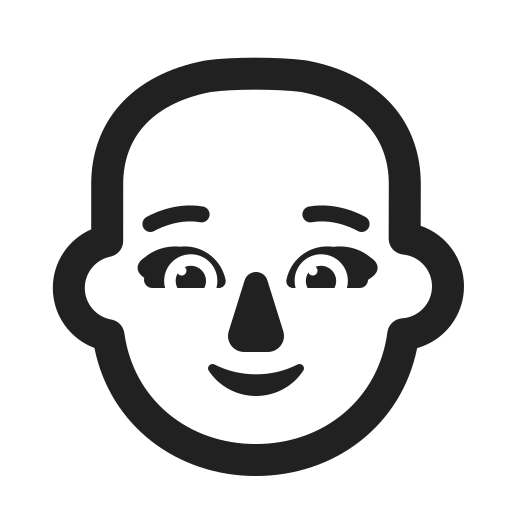
woman bald high contrast default